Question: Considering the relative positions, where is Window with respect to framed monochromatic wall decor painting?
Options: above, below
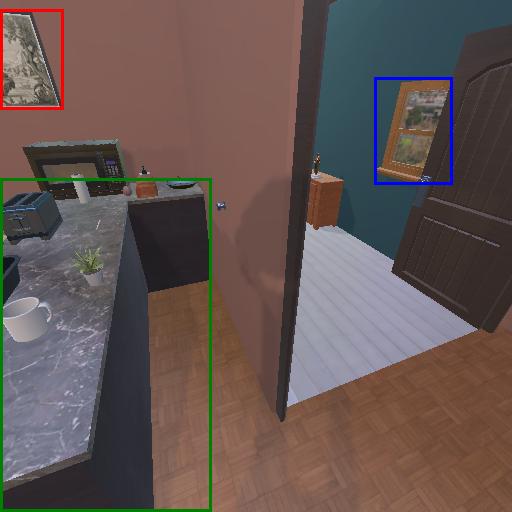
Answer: above